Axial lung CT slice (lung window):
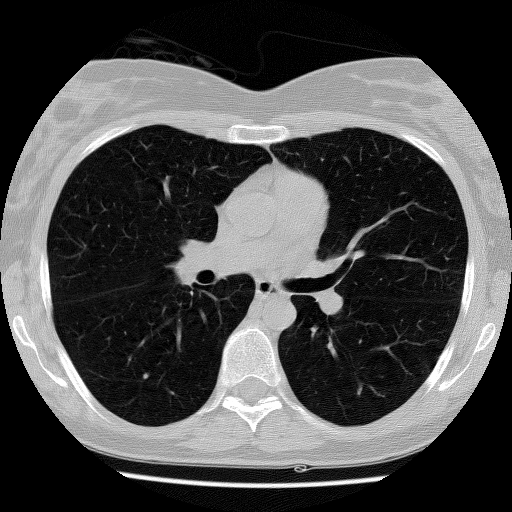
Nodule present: no